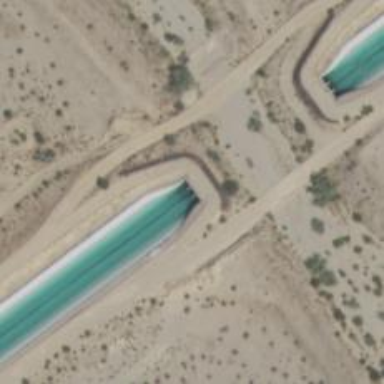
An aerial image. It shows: Culvert tunnel passing under canal.